Field crop: maize
Growth stage: 2
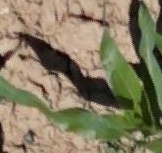
Species: maize